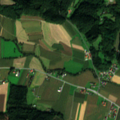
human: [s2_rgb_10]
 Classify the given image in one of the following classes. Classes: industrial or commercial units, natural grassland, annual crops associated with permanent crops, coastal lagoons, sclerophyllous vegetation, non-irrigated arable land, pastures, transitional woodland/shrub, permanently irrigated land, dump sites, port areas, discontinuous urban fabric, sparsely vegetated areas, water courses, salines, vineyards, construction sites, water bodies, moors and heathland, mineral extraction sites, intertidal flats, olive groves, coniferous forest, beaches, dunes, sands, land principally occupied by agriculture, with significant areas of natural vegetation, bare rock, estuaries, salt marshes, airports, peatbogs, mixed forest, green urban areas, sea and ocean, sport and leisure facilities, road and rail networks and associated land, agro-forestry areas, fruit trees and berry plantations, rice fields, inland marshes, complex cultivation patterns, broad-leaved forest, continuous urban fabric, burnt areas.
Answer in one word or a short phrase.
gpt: discontinuous urban fabric, non-irrigated arable land, pastures, complex cultivation patterns, broad-leaved forest, mixed forest